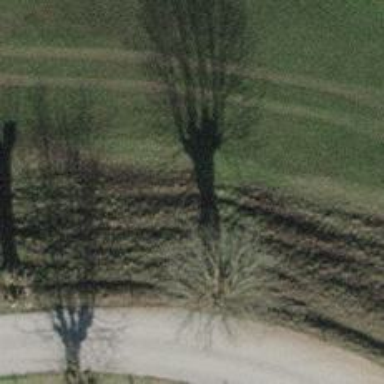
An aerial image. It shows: Single tag "natural: tree."